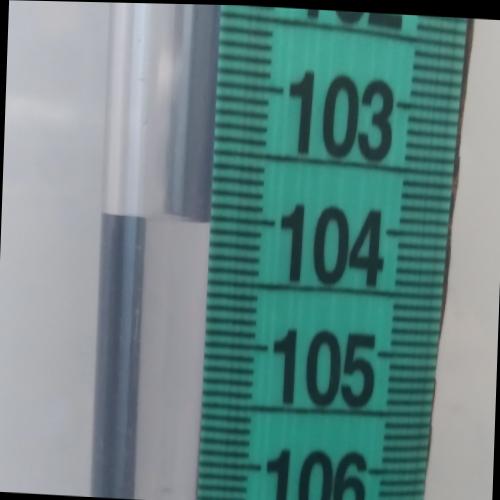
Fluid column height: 104.0 cm